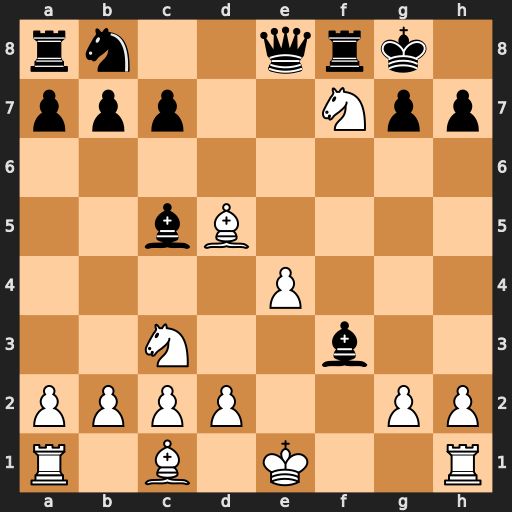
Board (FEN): rn2qrk1/ppp2Npp/8/2bB4/4P3/2N2b2/PPPP2PP/R1B1K2R
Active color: w
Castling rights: KQ
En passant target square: -
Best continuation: Nd6+ Kh8 Nxe8